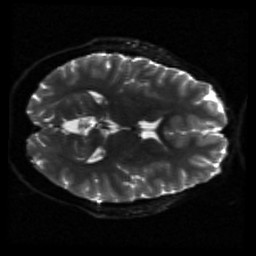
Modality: sbref
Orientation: axial
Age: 31
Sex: male
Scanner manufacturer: siemens
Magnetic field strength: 3 T
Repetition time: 3.23 s
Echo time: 0.0892 s